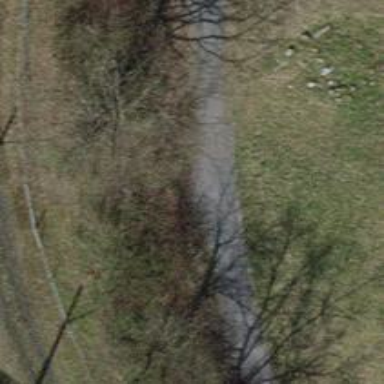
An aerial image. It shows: Path with pebblestone surface.